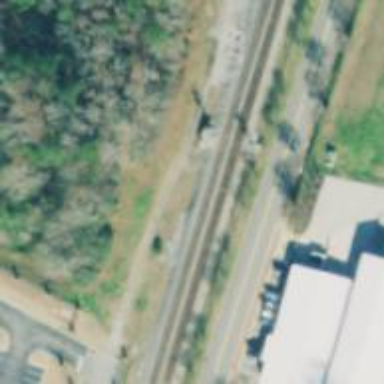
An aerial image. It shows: Railway signal.